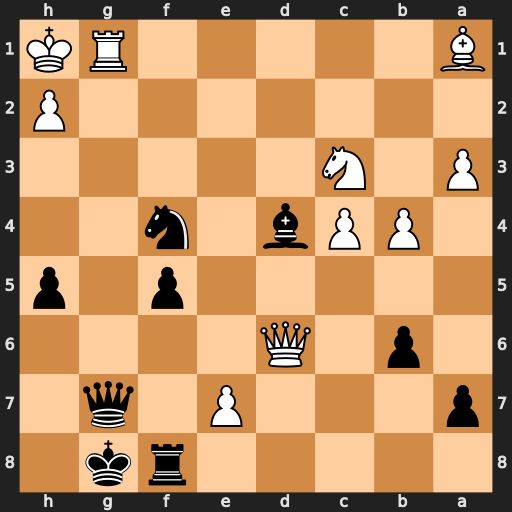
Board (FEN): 5rk1/p3P1q1/1p1Q4/5p1p/1PPb1n2/P1N5/7P/B5RK
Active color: b
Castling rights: -
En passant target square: -
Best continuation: Qxg1#